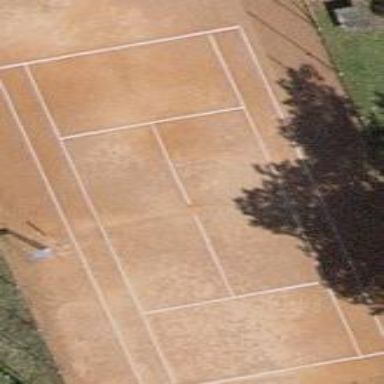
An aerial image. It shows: Tennis court on the leisure land pitch.